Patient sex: M
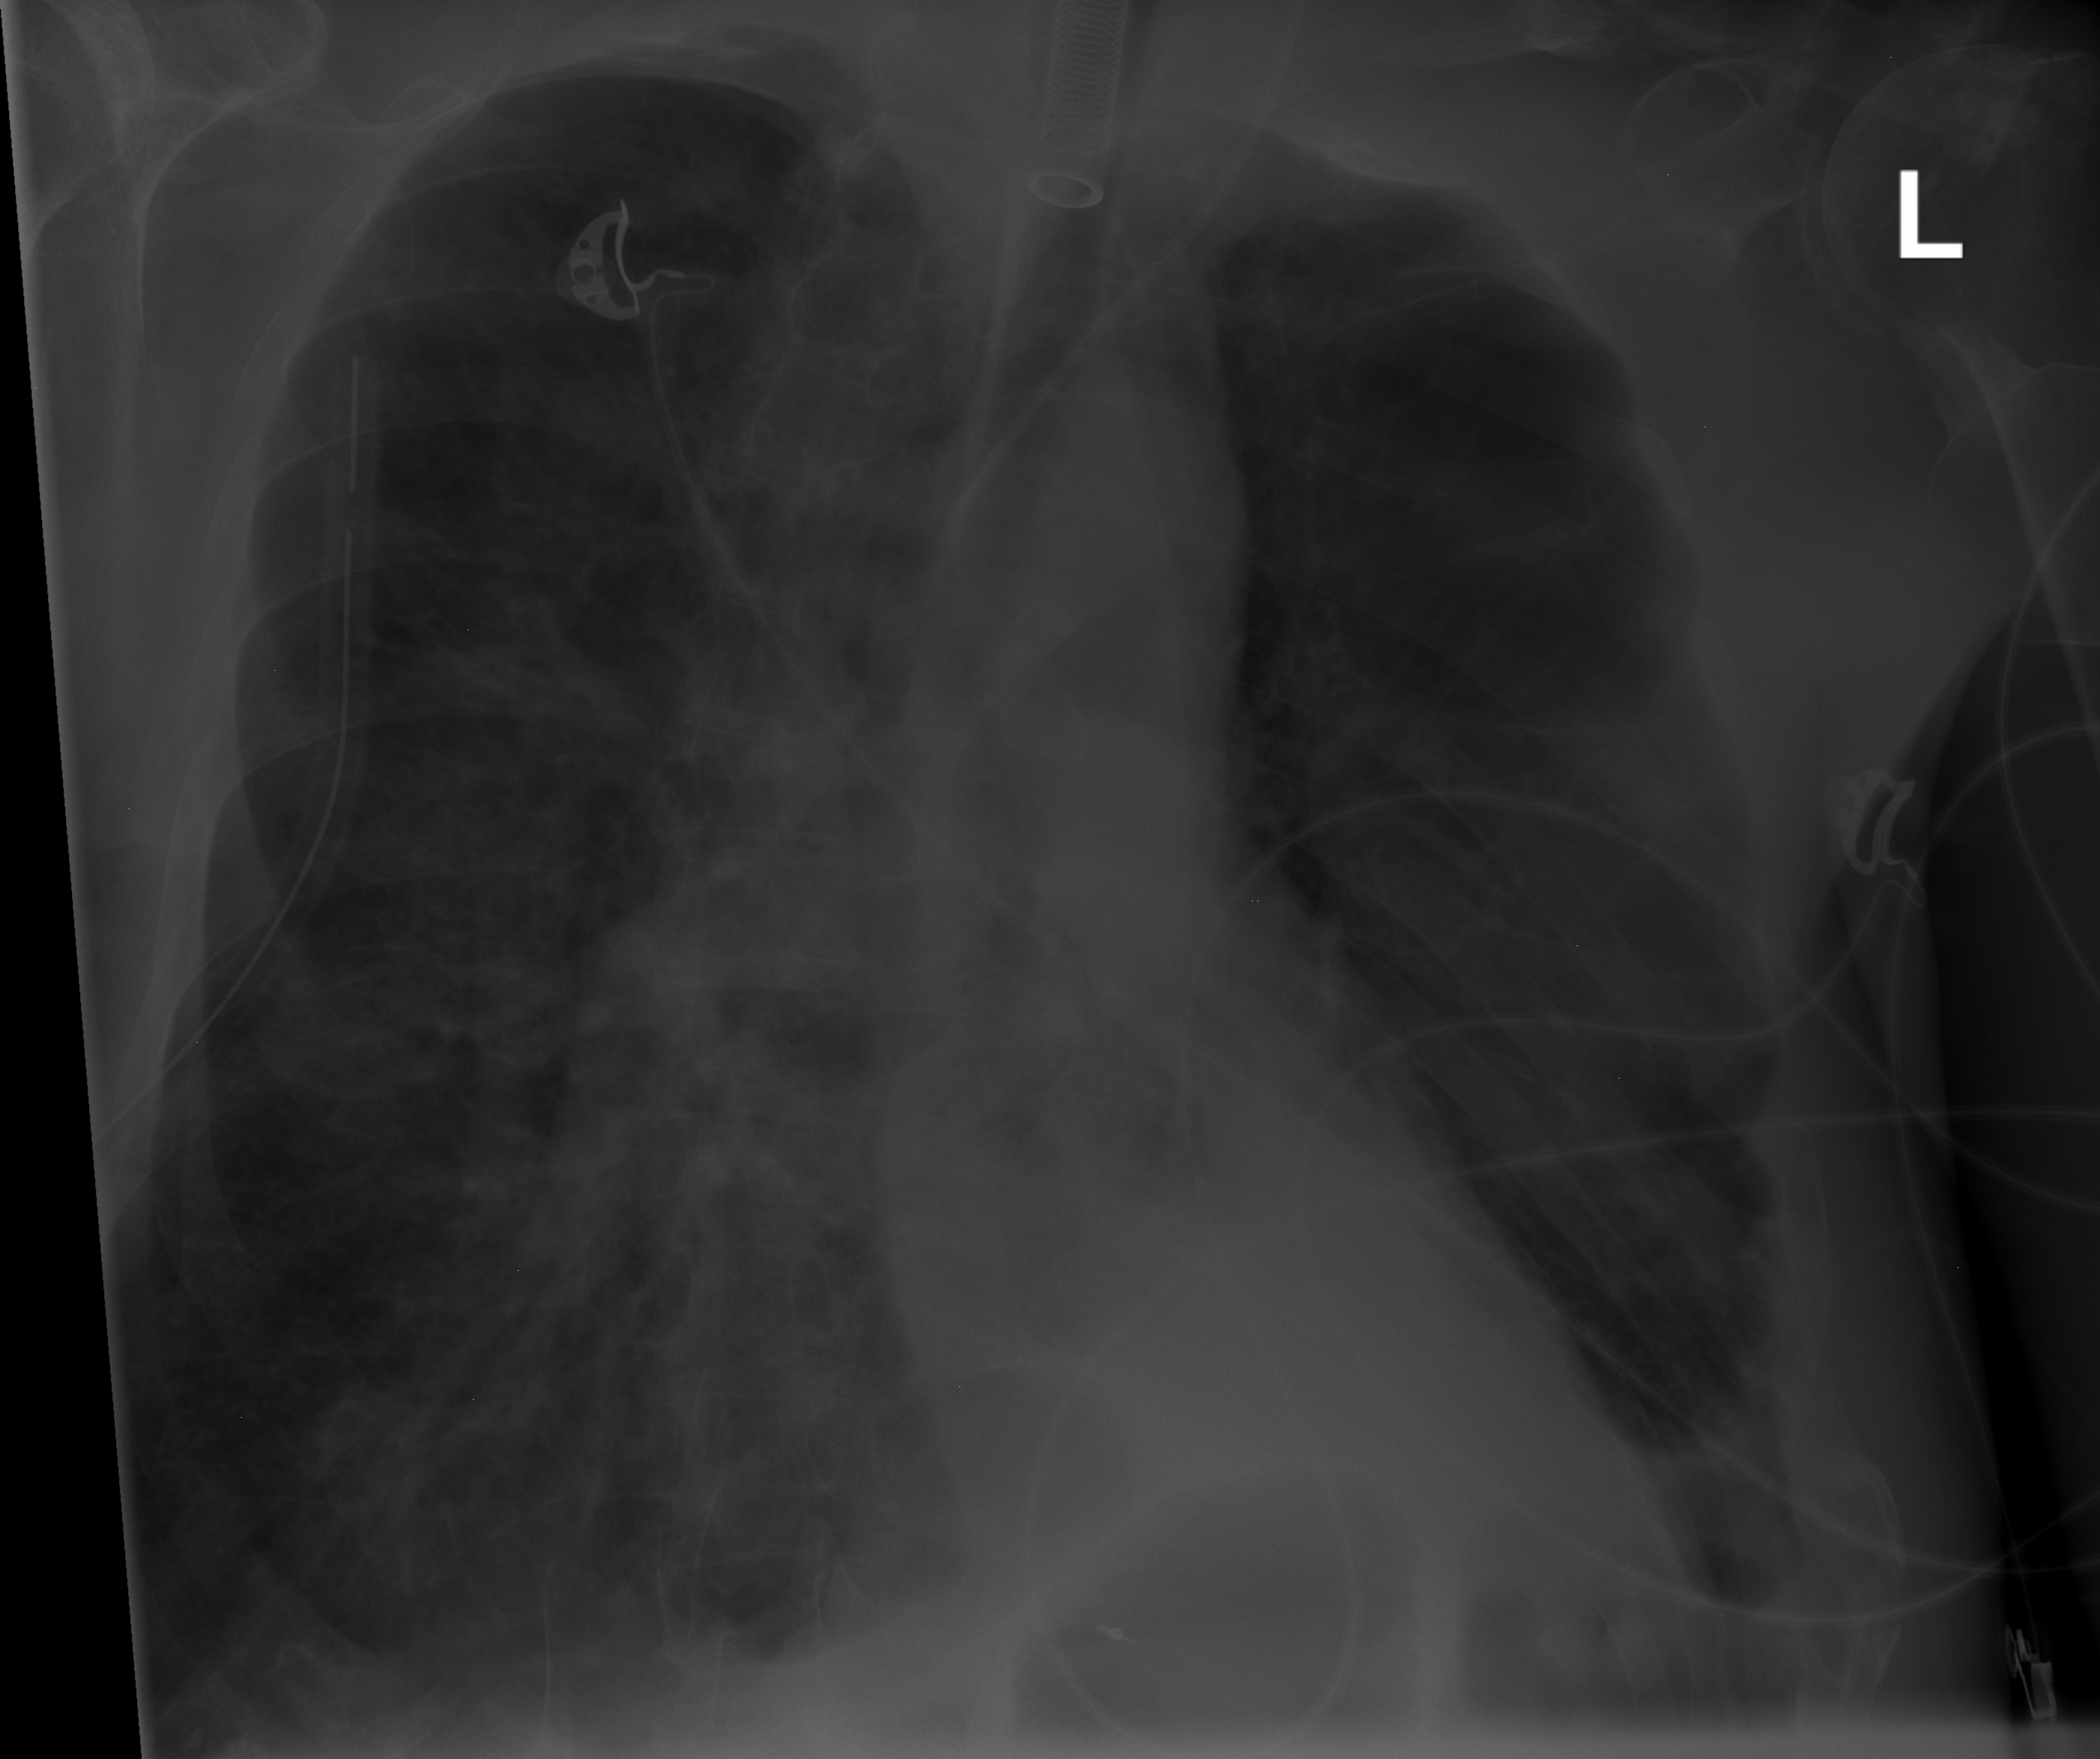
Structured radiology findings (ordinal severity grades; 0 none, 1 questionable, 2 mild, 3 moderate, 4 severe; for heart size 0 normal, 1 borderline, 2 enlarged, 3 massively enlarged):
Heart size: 0
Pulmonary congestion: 0
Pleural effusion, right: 0
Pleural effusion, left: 2
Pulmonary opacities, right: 2
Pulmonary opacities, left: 0
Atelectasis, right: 2
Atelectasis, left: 2